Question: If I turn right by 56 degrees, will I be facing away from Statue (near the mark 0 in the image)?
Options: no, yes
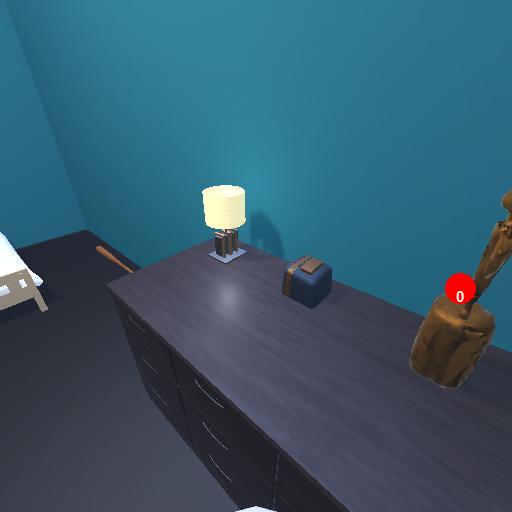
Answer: no